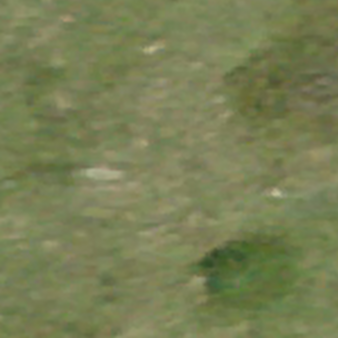
Label: other